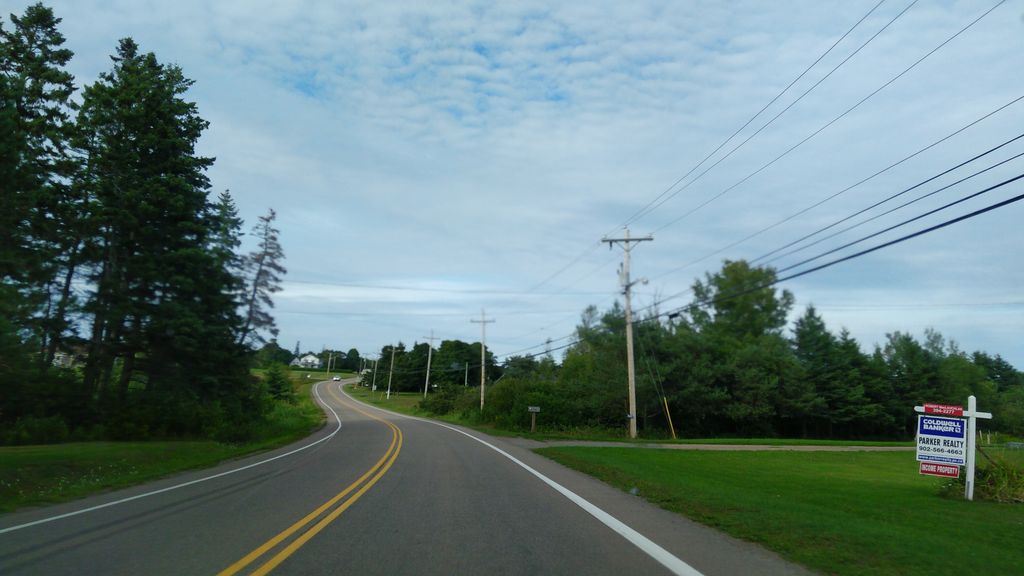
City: charlottetown